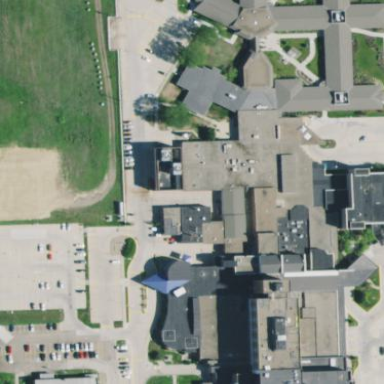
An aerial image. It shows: Hospital providing healthcare services.